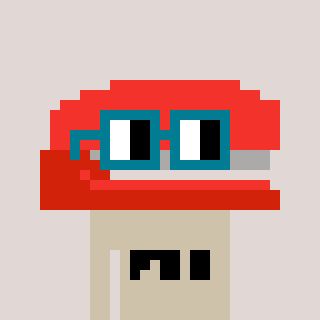
a pixel art character with square dark green glasses, a stapler-shaped head and a bege-colored body on a warm background